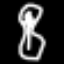
Label: hourglass